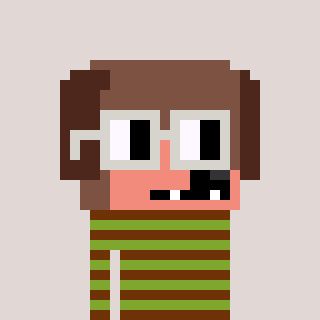
a pixel art character with square light gray glasses, a dog-shaped head and a slimegreen-colored body on a warm background